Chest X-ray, PA view. Patient: 30 years old, sex F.
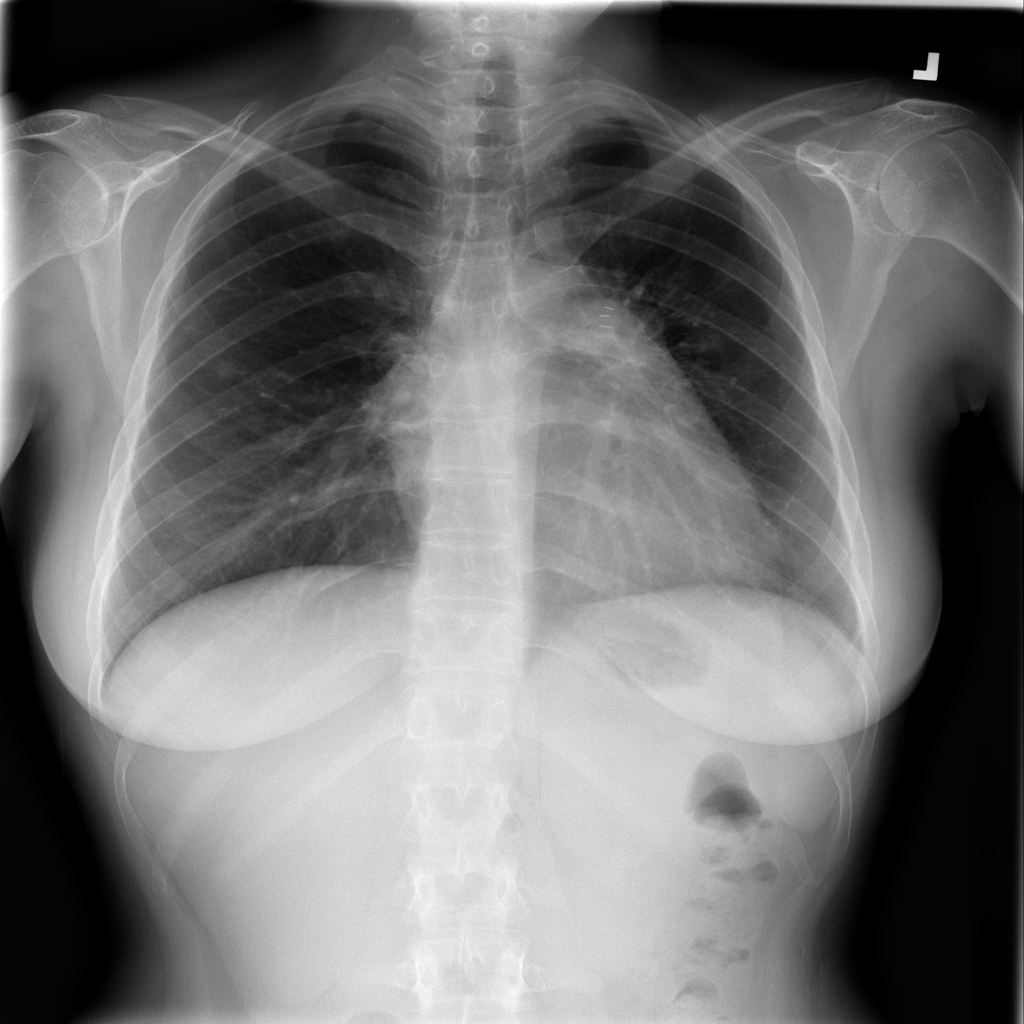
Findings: Nodule